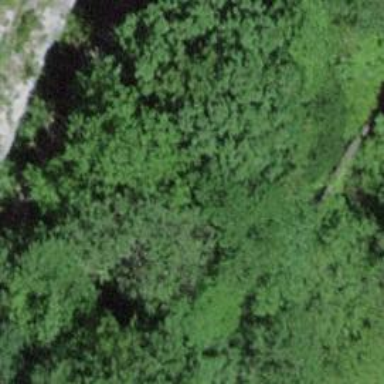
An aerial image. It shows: Historic wayside cross.